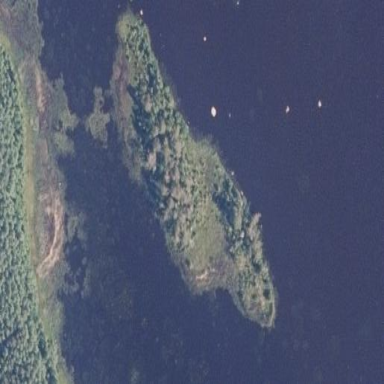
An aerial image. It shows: Islet.